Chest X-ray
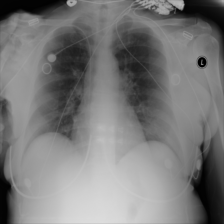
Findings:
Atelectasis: negative
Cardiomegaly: negative
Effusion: negative
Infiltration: negative
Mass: negative
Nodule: negative
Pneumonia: negative
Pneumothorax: negative
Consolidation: negative
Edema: negative
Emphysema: negative
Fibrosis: negative
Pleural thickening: negative
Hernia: negative